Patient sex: M
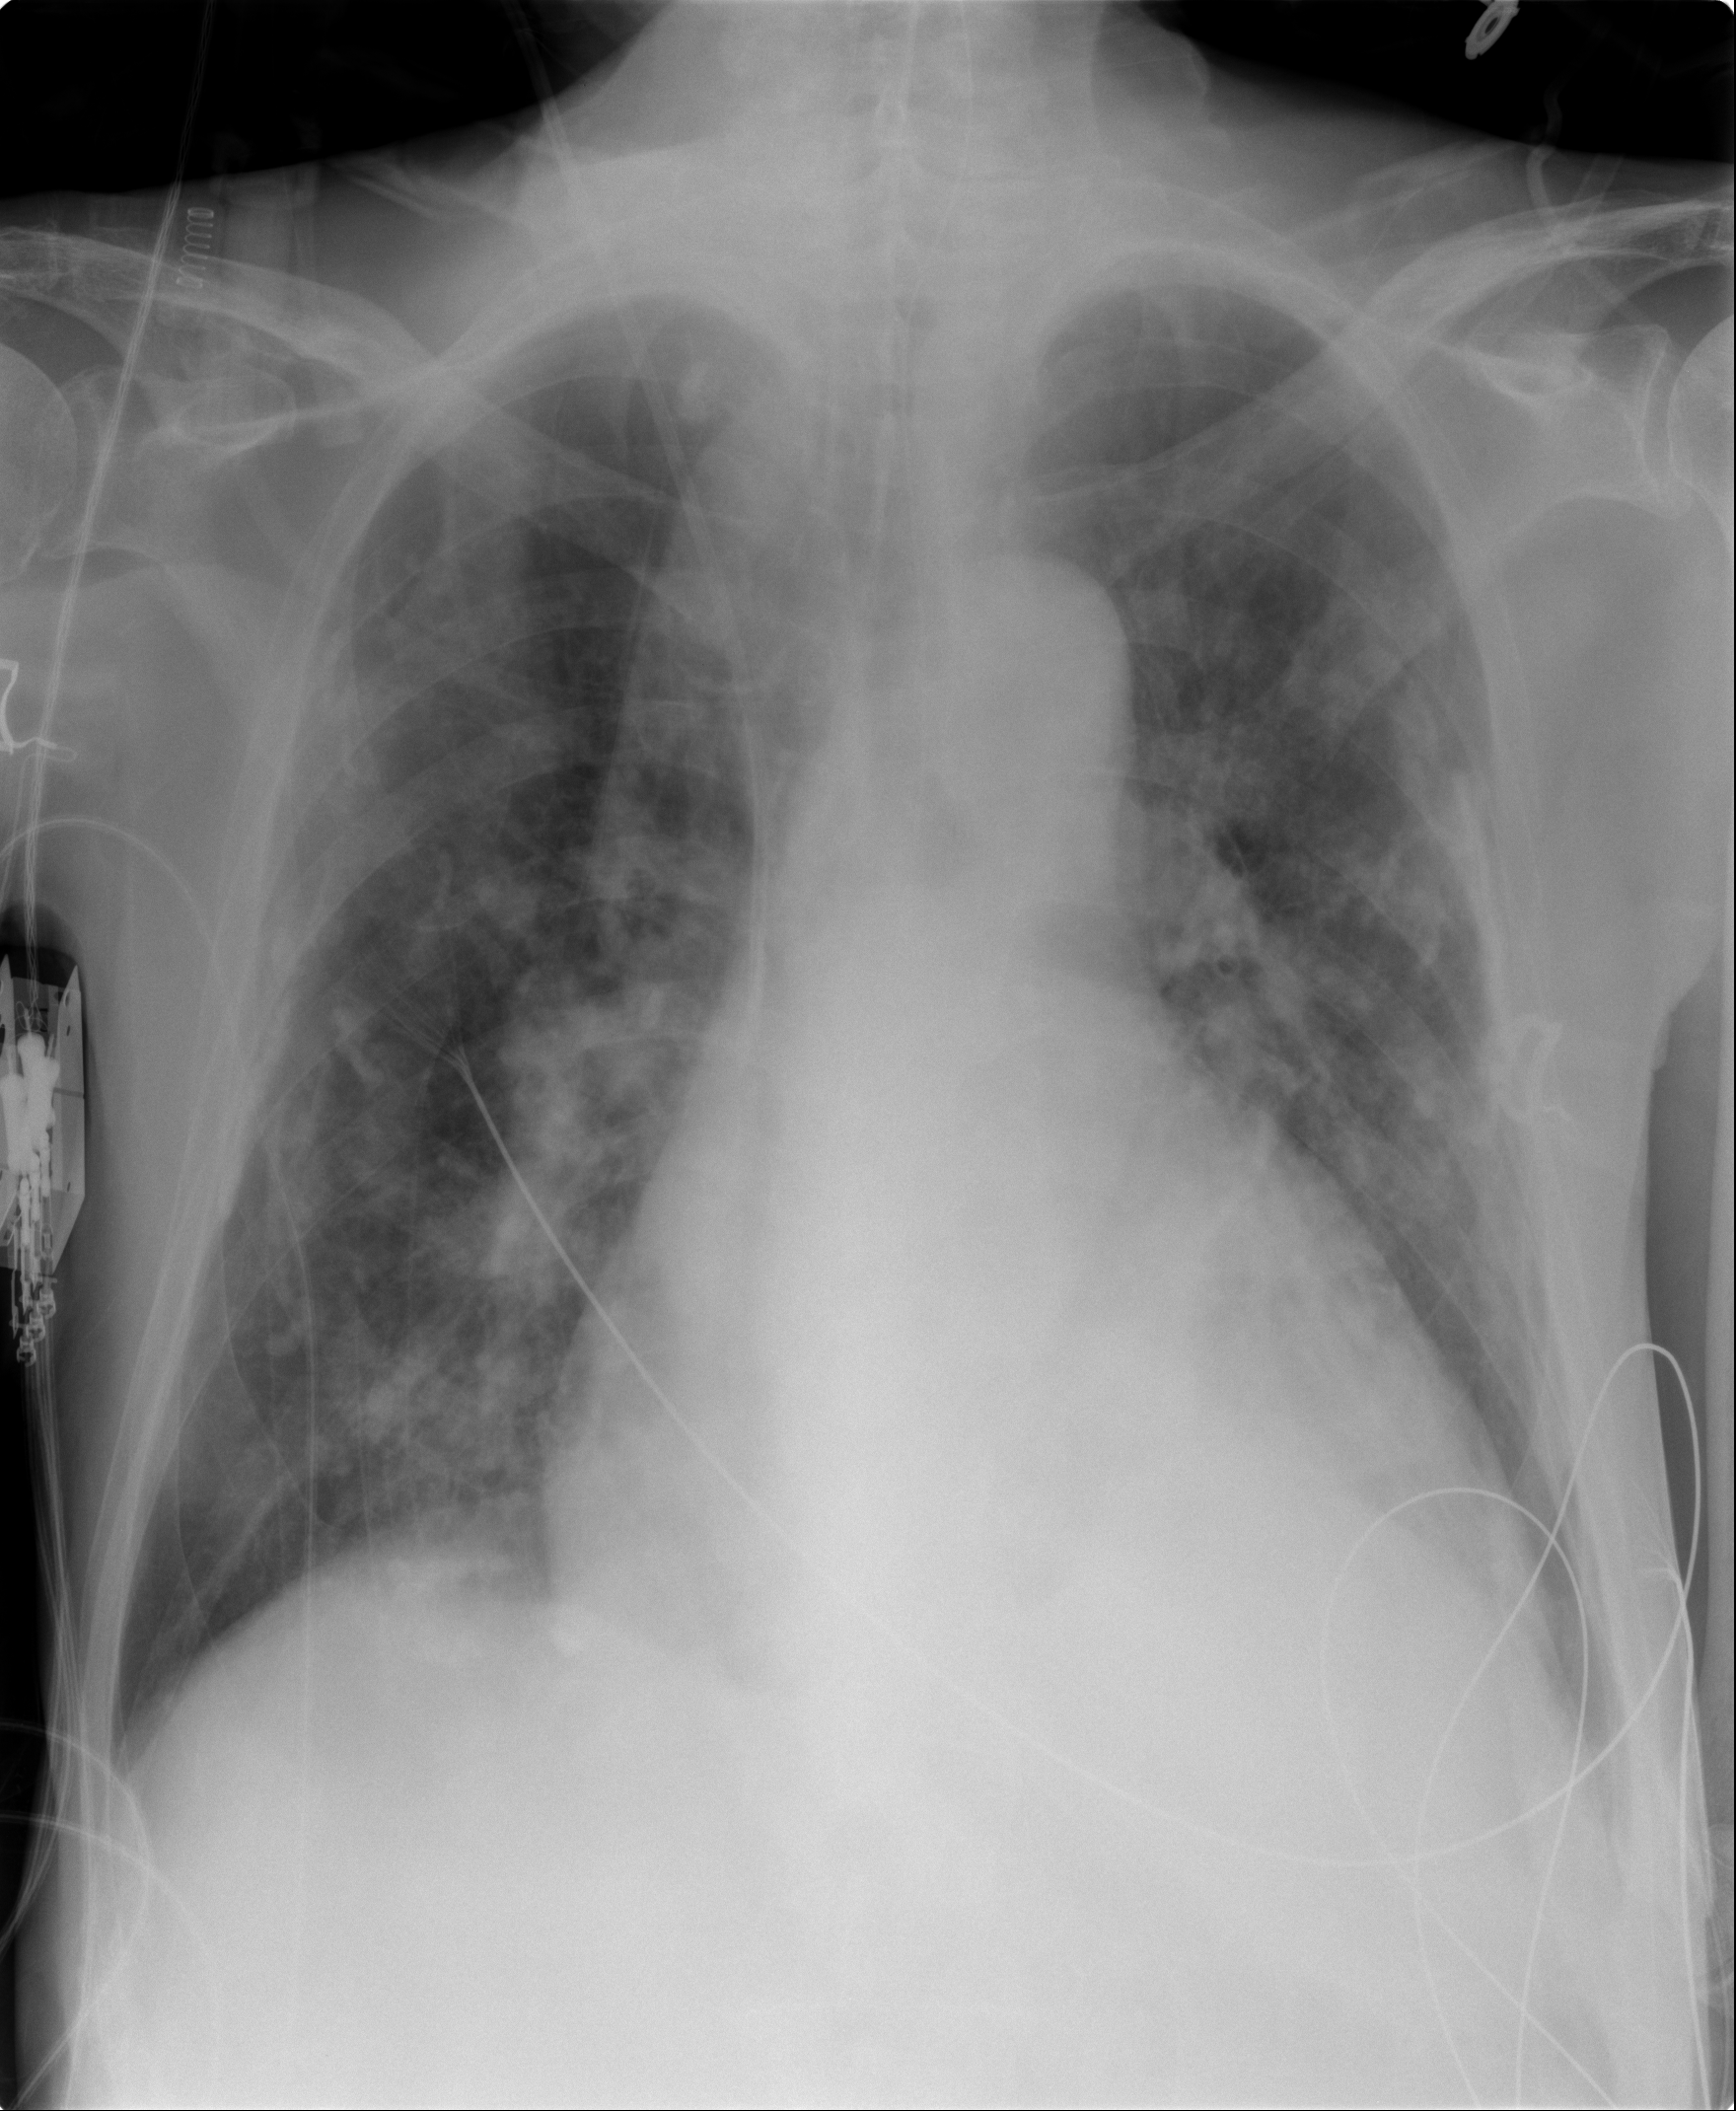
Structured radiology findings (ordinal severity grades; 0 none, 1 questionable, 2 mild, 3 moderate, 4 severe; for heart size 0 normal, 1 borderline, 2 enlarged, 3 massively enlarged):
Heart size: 3
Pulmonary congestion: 2
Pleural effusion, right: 0
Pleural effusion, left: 0
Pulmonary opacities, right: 3
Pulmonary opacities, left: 3
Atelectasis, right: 0
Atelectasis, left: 0